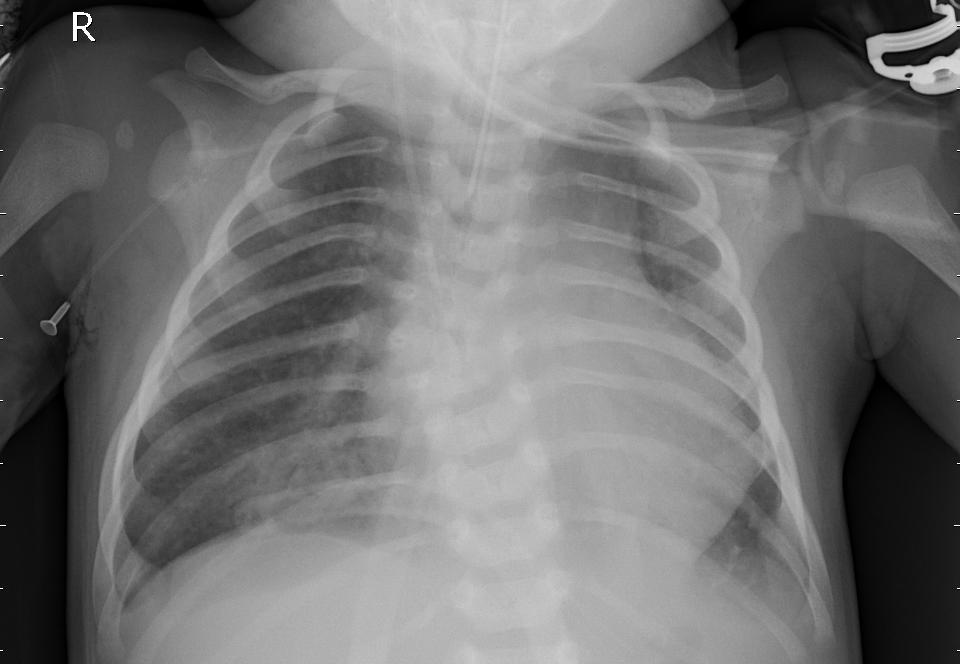
Diagnosis: PNEUMONIA